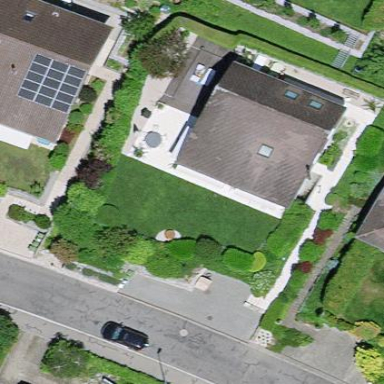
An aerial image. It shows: Residential building.